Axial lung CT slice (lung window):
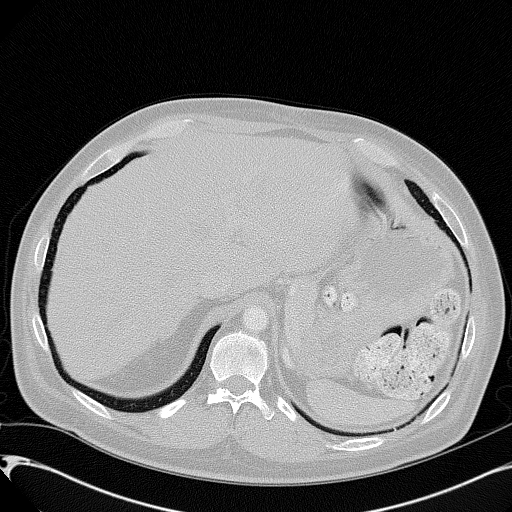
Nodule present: no